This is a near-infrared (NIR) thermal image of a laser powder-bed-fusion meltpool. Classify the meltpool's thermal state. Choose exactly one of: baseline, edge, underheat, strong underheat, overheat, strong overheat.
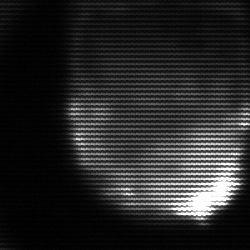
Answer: edge